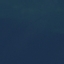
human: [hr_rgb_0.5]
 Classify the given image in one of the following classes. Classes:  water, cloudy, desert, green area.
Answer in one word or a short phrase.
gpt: water